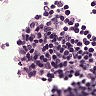
Metastatic tissue present: no